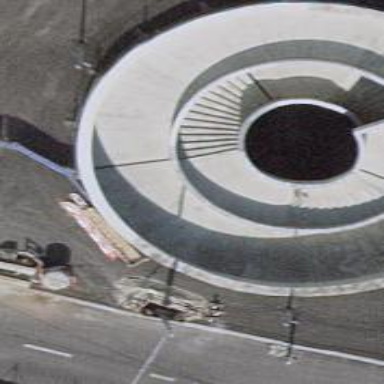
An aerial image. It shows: Concrete steps.